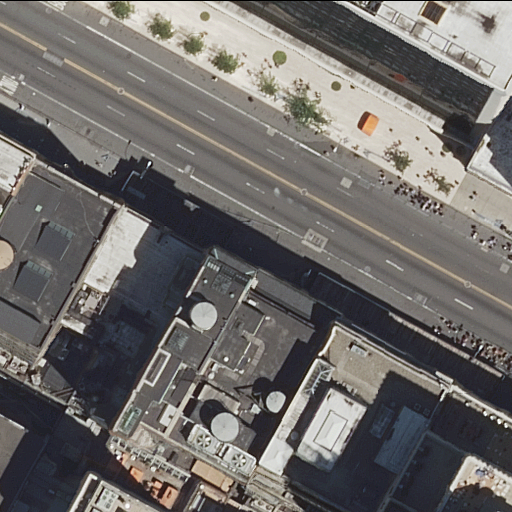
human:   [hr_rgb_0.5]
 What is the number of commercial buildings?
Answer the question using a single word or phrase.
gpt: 1

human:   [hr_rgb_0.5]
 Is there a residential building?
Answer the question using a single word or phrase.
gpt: yes

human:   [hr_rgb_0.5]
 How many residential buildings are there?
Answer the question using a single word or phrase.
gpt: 10

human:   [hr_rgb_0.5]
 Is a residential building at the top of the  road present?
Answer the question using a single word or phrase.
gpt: no

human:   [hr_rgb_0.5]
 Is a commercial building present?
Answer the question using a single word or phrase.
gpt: yes

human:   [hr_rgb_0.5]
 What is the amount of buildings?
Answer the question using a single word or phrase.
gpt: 12

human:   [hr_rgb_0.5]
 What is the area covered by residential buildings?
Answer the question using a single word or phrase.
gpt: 5764m2

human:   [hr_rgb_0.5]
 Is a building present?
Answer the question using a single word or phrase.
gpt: yes

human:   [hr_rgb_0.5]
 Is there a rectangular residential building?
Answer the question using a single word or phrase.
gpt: yes

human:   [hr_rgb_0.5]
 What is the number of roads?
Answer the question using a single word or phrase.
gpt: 1

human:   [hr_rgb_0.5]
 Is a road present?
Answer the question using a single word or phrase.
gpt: yes

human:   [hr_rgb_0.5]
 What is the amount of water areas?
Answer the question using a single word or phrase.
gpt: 0

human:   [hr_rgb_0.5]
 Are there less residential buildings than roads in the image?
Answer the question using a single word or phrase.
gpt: no

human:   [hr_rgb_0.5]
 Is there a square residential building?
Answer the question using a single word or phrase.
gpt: no

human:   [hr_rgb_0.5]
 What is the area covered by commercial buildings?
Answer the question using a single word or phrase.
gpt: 983m2

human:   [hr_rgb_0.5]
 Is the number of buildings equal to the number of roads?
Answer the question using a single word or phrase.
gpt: no

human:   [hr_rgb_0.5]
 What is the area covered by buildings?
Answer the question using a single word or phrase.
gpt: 7301m2

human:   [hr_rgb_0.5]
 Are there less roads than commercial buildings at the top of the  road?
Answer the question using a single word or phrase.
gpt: no

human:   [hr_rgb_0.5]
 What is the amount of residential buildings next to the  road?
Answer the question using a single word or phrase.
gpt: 10

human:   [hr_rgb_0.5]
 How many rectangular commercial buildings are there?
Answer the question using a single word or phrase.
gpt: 1

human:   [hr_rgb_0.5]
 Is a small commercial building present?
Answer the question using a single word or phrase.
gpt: no

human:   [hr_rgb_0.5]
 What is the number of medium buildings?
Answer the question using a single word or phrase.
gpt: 5

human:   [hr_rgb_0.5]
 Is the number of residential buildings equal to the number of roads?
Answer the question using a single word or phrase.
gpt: no

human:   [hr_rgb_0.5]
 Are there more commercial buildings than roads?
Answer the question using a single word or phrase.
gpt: no

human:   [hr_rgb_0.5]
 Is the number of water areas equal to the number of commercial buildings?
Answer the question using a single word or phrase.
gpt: no

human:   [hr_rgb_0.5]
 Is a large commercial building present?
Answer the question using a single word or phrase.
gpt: yes

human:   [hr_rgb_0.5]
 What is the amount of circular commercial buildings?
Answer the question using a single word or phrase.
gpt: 0

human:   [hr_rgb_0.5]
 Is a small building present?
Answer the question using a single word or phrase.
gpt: yes

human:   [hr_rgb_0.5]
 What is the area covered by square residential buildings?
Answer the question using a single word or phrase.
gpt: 0m2

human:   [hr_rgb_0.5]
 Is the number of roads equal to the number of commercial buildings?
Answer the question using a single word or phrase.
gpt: yes

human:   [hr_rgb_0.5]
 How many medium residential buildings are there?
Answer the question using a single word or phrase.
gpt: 5

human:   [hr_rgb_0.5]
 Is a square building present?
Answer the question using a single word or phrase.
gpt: no

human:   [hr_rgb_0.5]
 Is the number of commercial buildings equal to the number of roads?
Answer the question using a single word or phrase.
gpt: yes

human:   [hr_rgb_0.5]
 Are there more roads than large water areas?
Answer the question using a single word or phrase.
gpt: yes

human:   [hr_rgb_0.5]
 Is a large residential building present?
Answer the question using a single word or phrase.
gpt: yes

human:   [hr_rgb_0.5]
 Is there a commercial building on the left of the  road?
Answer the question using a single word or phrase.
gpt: no

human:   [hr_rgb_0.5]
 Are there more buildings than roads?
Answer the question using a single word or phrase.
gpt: yes

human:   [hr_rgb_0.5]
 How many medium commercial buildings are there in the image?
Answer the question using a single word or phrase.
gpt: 0

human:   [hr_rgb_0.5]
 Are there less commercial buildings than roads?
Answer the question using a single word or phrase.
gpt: no

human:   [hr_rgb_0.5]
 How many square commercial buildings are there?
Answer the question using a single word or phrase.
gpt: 0

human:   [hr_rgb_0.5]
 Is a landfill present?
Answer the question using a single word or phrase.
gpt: no

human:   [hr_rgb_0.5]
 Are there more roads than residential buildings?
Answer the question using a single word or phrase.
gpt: no

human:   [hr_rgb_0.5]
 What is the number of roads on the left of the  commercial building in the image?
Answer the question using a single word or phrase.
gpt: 0

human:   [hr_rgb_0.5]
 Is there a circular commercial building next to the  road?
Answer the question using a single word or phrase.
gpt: no

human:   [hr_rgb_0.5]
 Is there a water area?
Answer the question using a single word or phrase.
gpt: no

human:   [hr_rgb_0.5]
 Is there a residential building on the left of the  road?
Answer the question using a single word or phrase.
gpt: yes

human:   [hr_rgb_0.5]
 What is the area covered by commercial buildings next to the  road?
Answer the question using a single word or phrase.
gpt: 983m2

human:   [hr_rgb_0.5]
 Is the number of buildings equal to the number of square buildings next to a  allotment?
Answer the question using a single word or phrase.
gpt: no

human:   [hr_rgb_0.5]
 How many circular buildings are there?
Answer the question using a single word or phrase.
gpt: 0

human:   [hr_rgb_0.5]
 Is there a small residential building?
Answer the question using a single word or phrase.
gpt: yes

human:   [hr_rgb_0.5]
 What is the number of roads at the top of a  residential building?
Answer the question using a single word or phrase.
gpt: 1

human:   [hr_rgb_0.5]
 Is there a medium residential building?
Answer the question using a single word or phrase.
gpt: yes

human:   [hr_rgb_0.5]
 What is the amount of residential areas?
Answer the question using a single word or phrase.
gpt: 0

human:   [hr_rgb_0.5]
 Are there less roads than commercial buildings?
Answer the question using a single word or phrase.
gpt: no

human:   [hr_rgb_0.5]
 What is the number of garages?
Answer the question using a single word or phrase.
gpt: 0

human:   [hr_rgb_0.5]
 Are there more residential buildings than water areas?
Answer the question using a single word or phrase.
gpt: yes

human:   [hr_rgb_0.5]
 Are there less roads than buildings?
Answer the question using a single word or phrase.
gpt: yes

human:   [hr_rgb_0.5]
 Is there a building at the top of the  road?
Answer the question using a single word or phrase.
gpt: yes

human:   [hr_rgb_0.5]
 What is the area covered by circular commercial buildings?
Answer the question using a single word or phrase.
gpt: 0m2

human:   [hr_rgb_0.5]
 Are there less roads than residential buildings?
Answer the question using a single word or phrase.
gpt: yes

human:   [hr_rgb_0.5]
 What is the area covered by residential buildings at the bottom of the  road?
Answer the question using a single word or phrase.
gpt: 5107m2

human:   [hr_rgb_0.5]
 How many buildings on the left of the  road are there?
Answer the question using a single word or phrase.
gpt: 8

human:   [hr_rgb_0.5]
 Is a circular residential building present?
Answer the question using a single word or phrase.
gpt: no

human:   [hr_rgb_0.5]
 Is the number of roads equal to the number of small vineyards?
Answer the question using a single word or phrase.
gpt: no